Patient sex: M
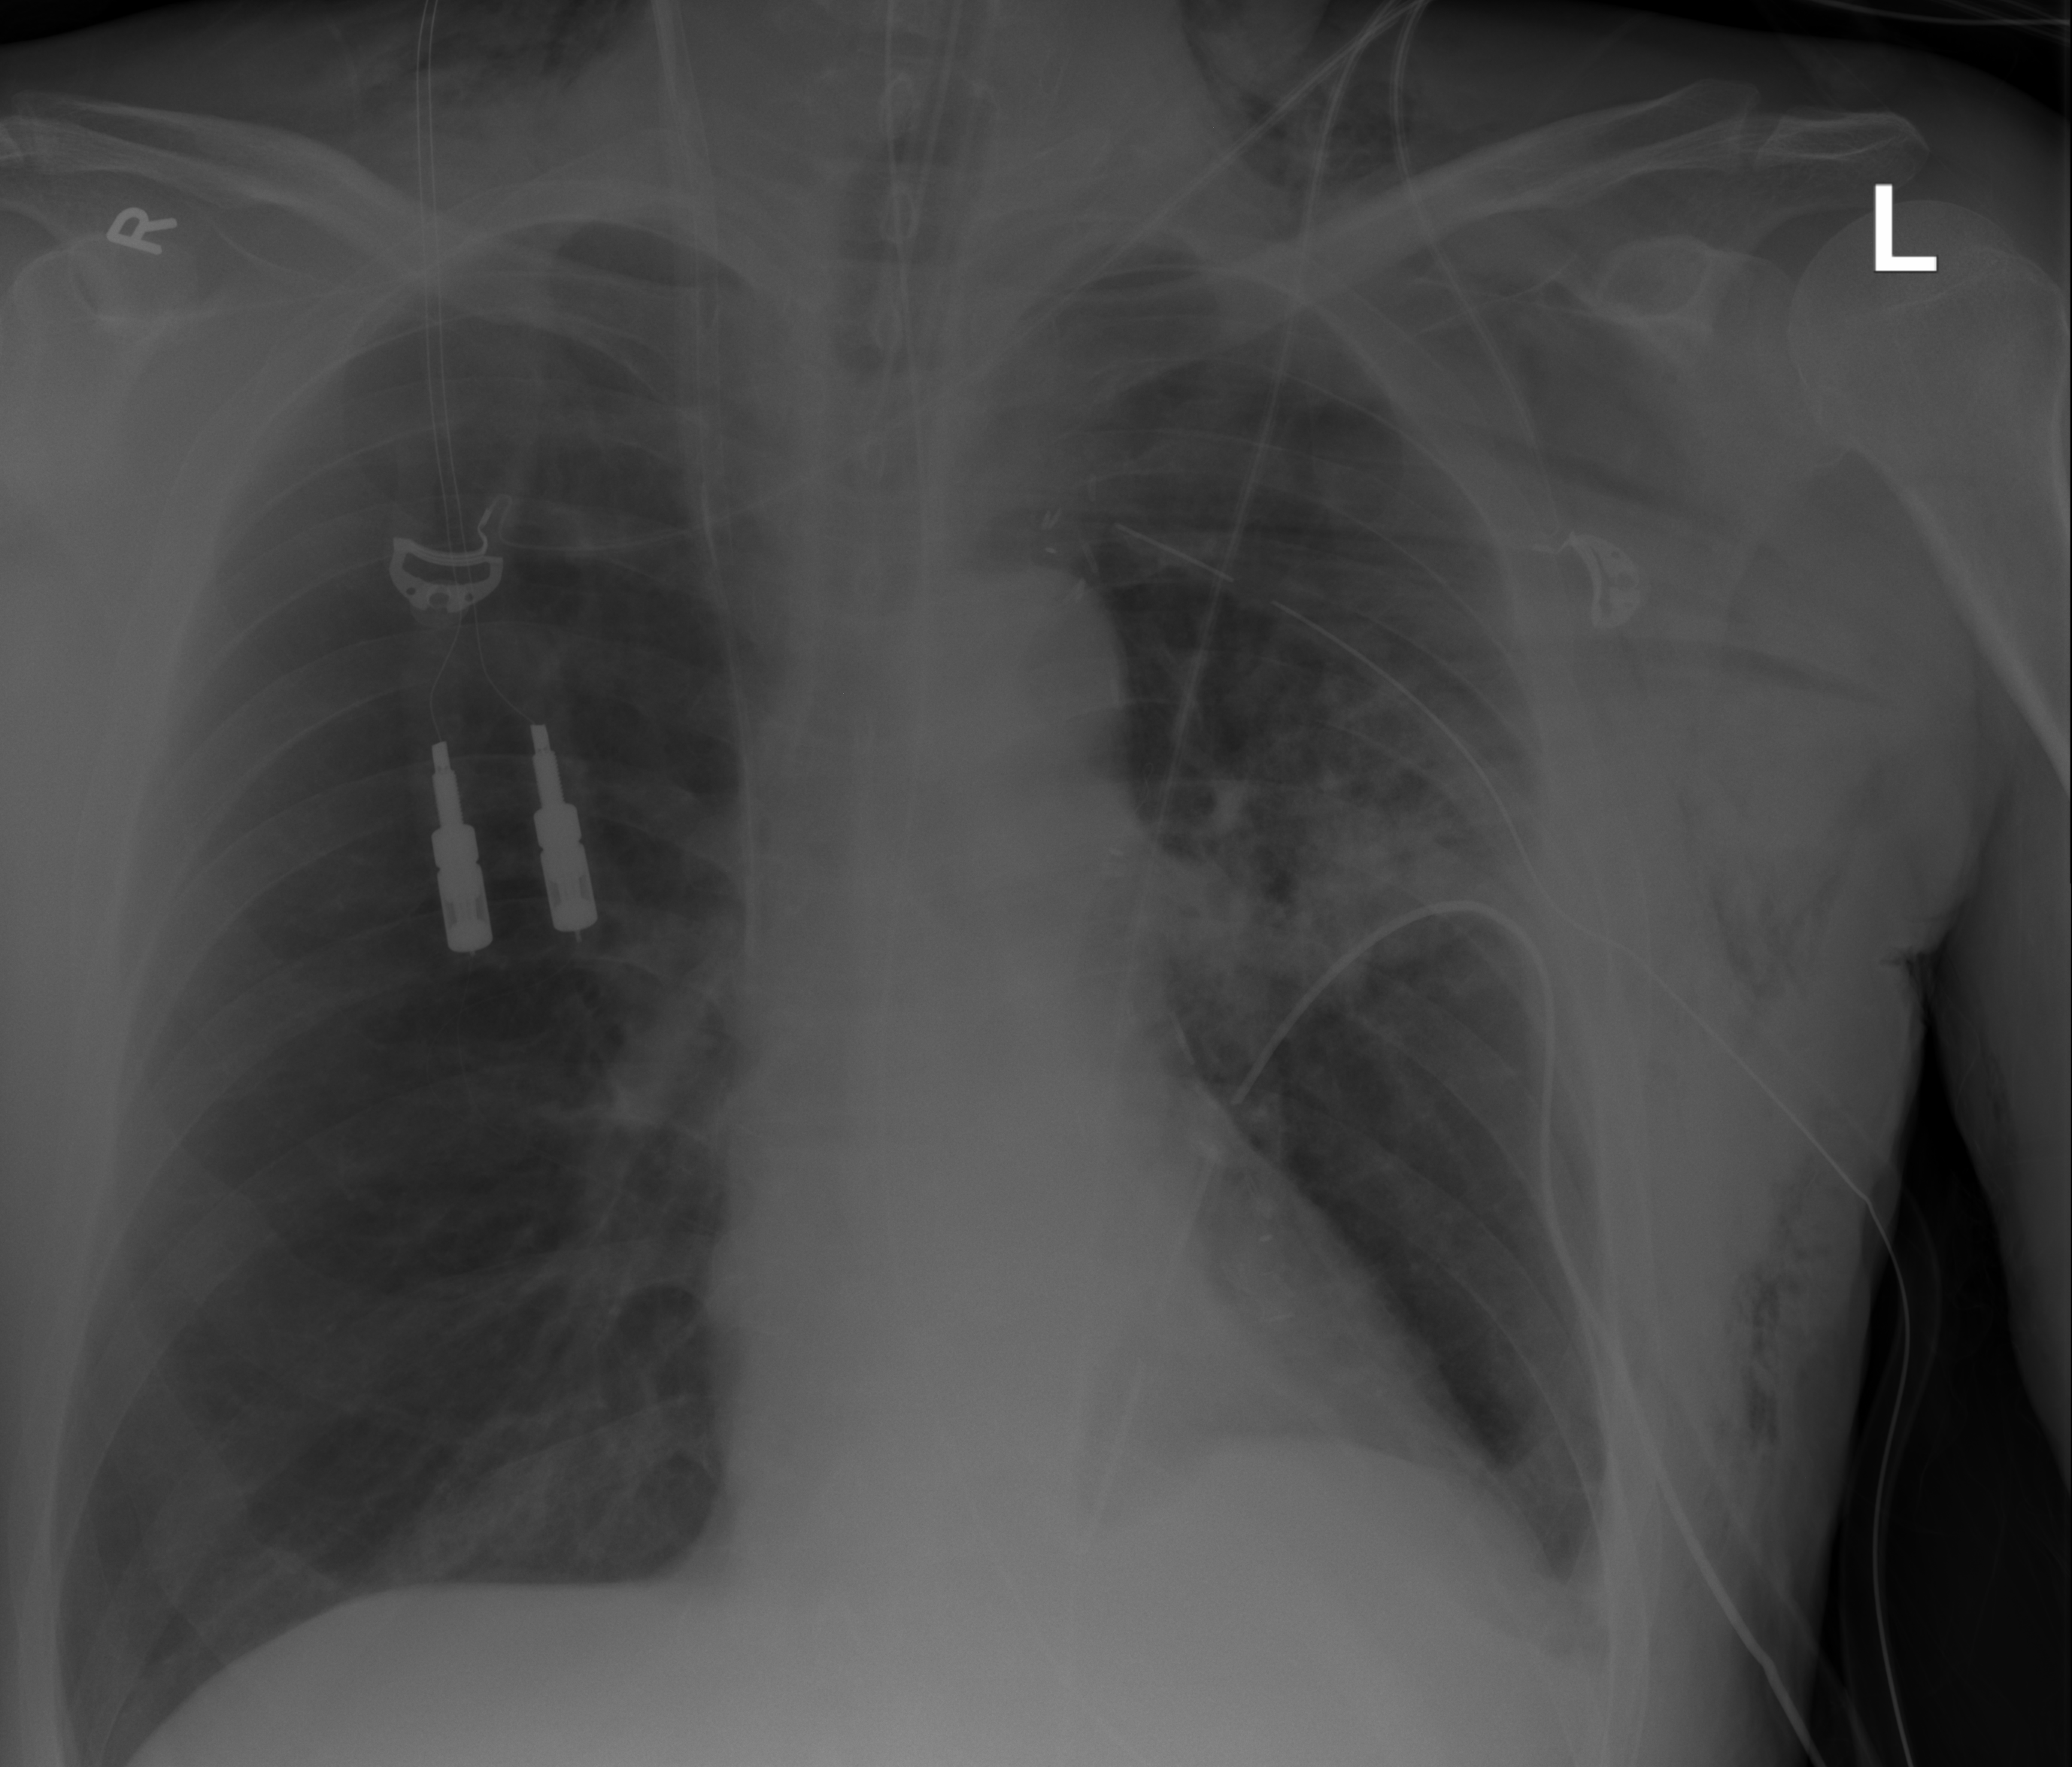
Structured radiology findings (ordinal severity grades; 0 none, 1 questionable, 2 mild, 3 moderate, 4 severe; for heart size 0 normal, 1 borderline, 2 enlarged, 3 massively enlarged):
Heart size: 0
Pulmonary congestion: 0
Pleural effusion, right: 0
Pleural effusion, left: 2
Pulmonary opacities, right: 0
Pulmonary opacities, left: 3
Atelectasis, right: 0
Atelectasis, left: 0